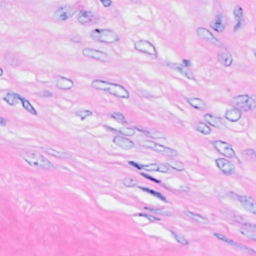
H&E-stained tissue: Breast